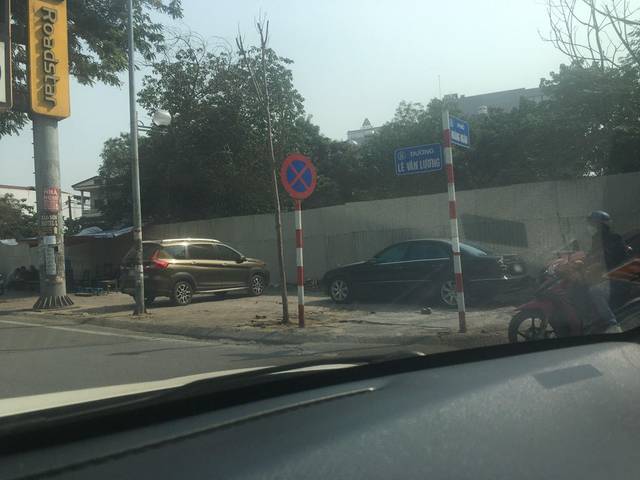
Region: Vietnam
Coordinates: 21.008, 105.809